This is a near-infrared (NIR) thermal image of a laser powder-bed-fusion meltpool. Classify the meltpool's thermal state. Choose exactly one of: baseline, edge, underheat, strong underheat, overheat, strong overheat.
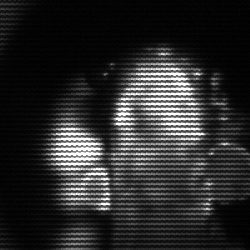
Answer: strong underheat